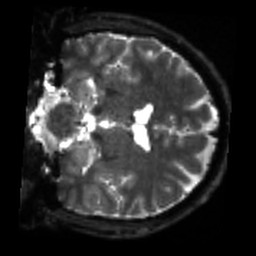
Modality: sbref
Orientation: coronal
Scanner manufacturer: siemens
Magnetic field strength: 3 T
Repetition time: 4 s
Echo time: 0.0594 s